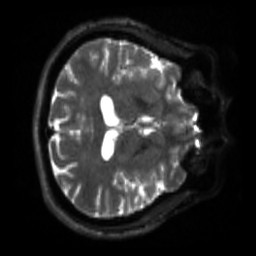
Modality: sbref
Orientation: axial
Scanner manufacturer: siemens
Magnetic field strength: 3 T
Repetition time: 4 s
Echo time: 0.0594 s